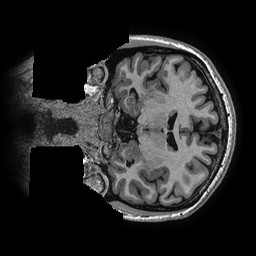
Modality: T1w
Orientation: coronal
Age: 26
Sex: female
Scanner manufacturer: ge
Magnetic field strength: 3 T
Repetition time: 0.006952 s
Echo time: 0.00292 s